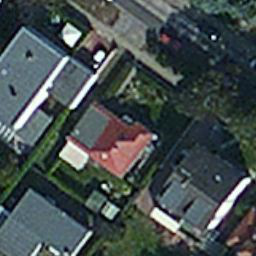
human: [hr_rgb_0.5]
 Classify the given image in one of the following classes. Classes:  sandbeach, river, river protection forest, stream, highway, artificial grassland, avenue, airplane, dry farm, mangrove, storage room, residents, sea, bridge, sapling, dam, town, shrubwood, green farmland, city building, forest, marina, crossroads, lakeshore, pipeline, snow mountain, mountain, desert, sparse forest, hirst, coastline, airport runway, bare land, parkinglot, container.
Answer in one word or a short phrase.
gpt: residents